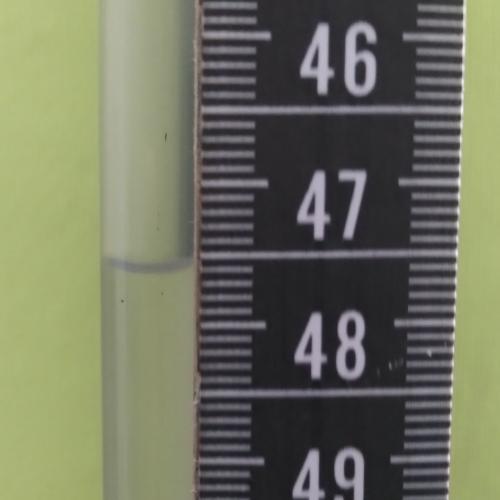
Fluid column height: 47.6 cm